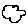
Label: cloud